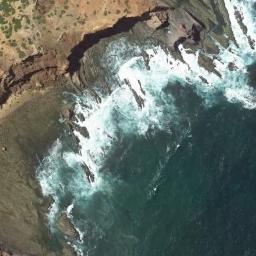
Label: beach